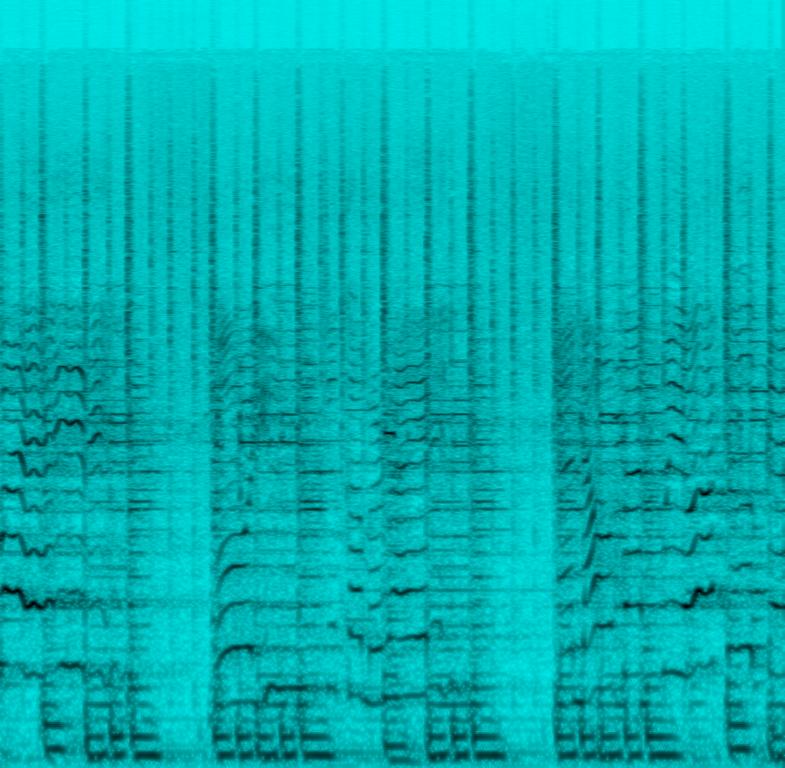
The drums are just playing the hihat and the kick on the second beat which is typical for reggae. The  keys are playing one chord on the offbeat. A guitar is playing some repeating chords along while the bass is playing a simple rhythmic pattern to support the drums. The female voice is singing with some reverb on her voice. This song may be playing on a sunny day at home with open windows mixed with the noises of a lovely small town.